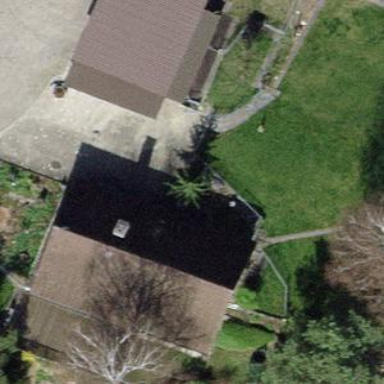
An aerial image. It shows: Farm building with gabled roof.